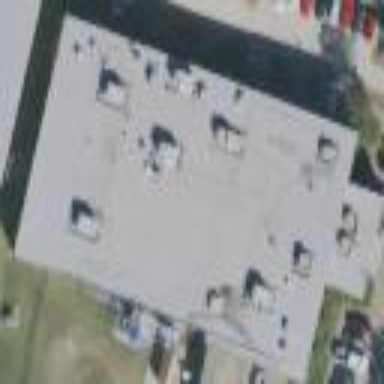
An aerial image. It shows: Warehouse building.